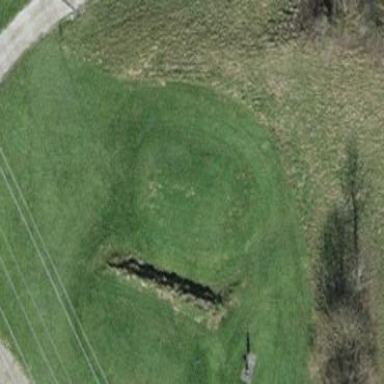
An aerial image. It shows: Golf tee area with grass surface.